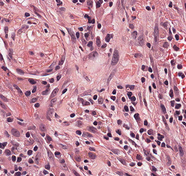
Tumor epithelial tissue: no
Tumor-associated stroma tissue: yes
Normal tissue: no